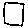
Label: square